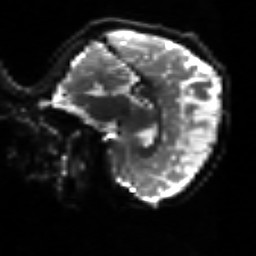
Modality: sbref
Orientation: sagittal
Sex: male
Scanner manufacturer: siemens
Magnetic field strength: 3 T
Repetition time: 5 s
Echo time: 0.071 s